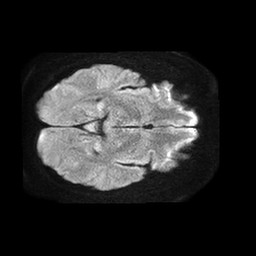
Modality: TRACE
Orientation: axial
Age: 34
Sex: female
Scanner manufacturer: philips
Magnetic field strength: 1.5 T
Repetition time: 4.6 s
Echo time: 0.08517 s